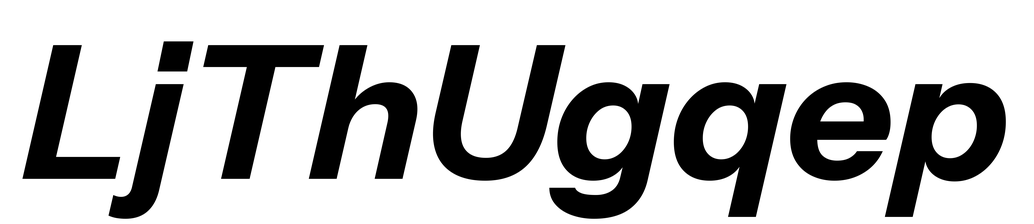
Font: InstrumentSans-Italic_Bold_Italic